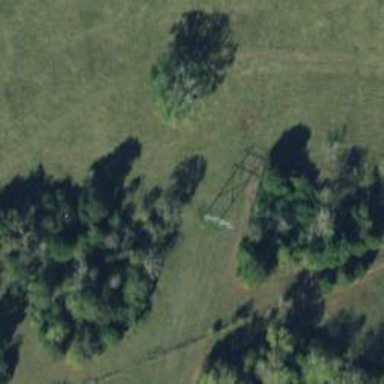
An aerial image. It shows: Power tower.